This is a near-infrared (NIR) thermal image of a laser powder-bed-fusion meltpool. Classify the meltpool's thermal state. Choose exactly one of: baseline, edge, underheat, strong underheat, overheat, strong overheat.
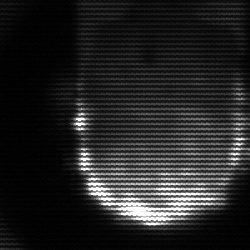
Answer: baseline